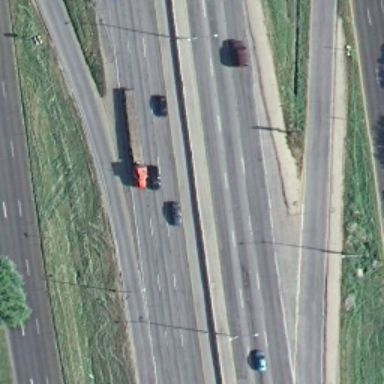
There are four freeways merged into two roads .